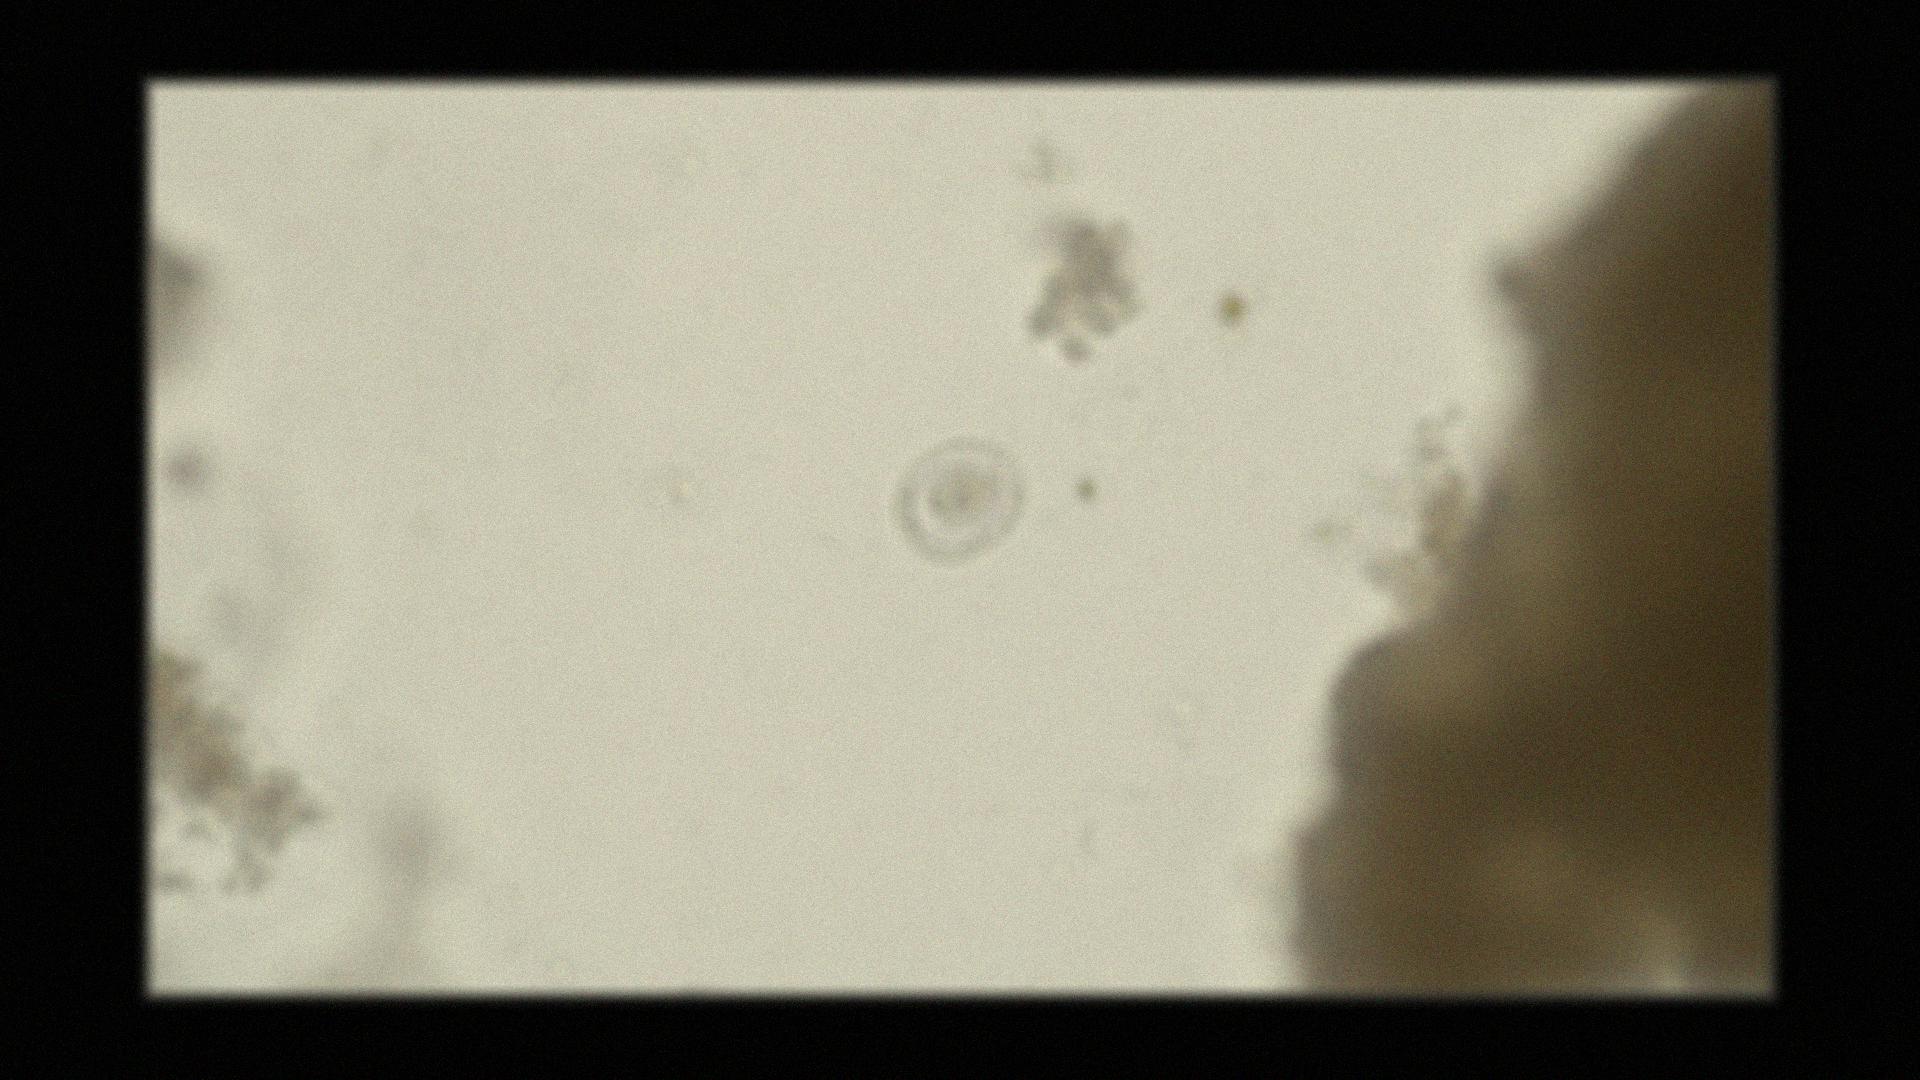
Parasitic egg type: Hymenolepis nana